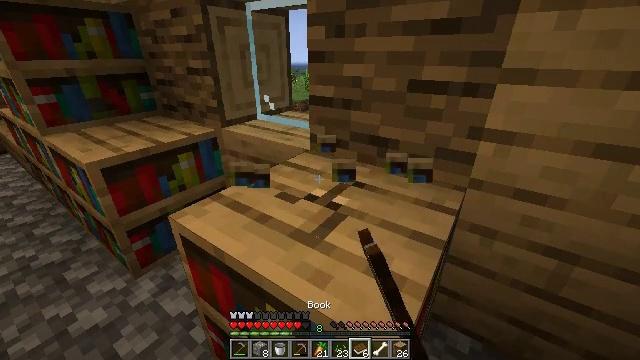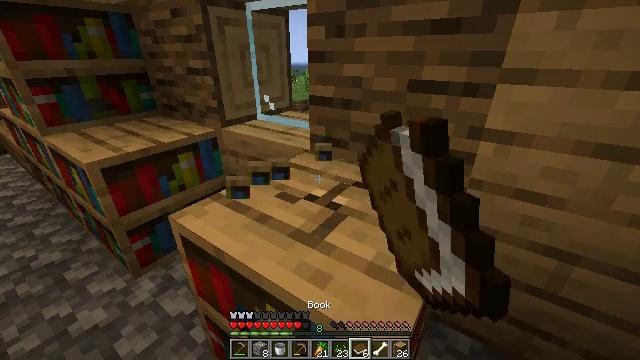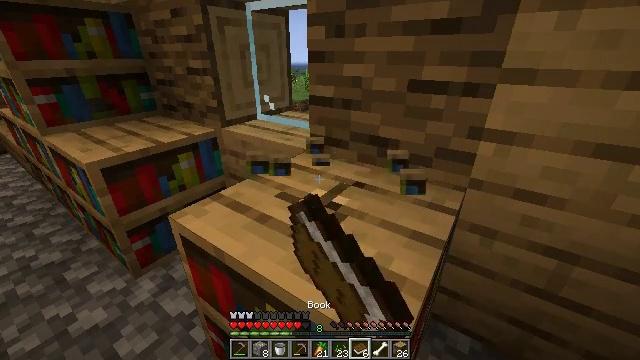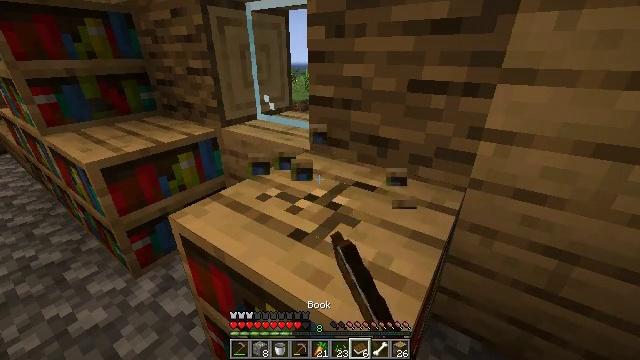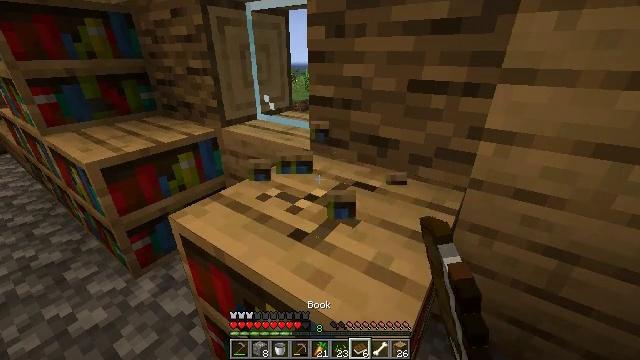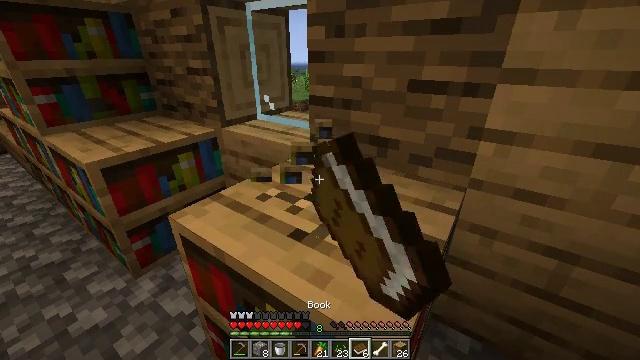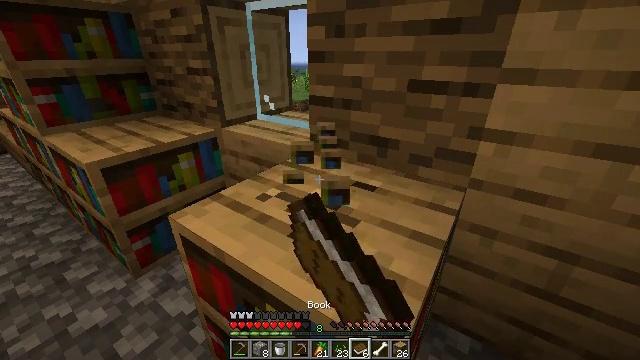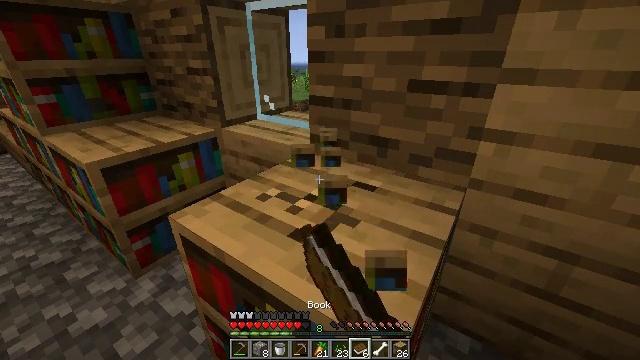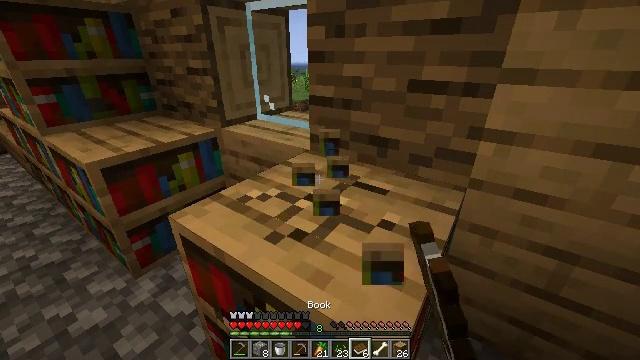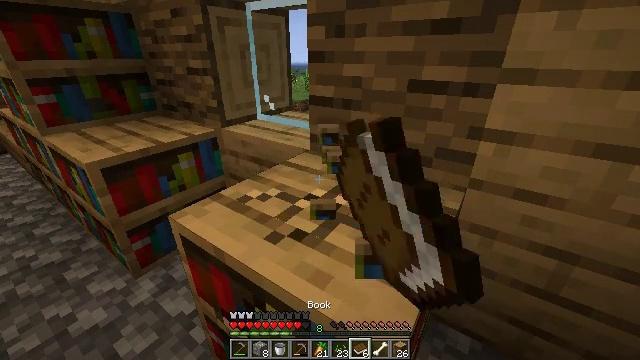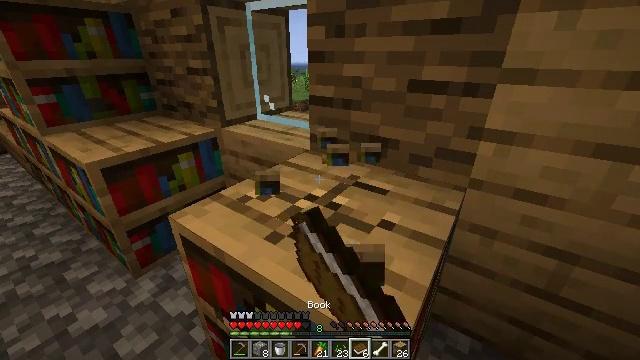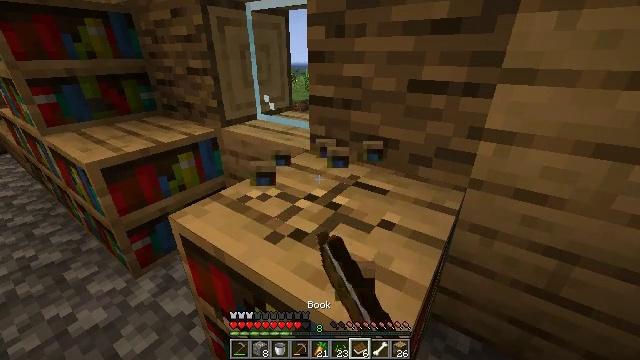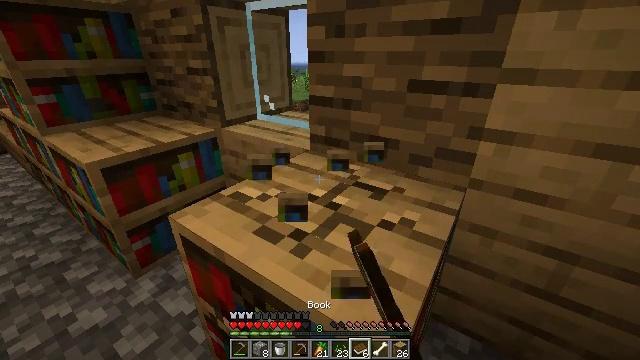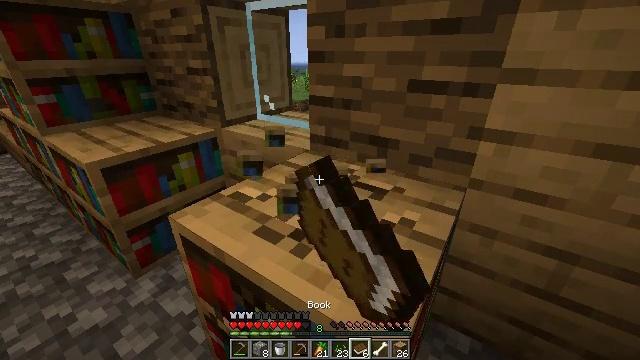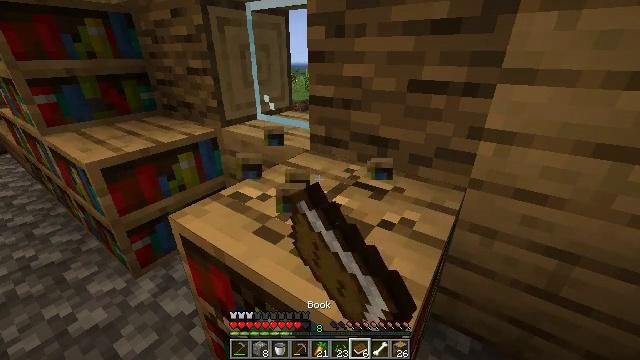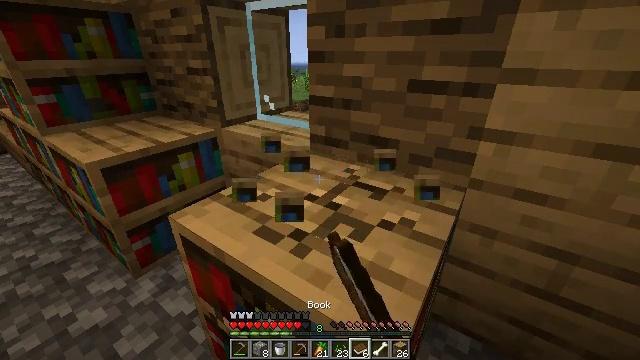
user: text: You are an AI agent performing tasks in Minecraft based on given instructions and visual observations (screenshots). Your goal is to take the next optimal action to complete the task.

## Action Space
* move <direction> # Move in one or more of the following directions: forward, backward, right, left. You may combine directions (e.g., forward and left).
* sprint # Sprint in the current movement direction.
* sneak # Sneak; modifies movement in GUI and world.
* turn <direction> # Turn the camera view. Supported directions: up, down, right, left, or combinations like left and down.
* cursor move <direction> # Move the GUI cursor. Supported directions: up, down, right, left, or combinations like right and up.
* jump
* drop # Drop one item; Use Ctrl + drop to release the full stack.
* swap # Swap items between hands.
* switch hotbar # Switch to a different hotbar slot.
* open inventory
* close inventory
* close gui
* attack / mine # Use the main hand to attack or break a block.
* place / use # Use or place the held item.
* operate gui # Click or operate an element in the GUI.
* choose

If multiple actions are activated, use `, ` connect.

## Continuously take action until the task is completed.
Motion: motion action
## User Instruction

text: Break the bookshelf for books.
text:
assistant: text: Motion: attack / mine
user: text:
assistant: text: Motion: attack / mine
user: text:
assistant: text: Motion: attack / mine
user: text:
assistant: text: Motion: attack / mine
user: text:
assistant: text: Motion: attack / mine
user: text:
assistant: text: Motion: attack / mine
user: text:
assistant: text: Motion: attack / mine
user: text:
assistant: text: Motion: attack / mine
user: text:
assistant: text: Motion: attack / mine
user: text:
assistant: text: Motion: attack / mine
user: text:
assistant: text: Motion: attack / mine
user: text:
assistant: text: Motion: attack / mine
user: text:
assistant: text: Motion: attack / mine
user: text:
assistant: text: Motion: attack / mine
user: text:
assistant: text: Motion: attack / mine
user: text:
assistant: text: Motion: attack / mine
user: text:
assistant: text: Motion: attack / mine
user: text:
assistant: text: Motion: attack / mine
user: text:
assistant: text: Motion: attack / mine
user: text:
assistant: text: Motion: attack / mine
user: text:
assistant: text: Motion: attack / mine
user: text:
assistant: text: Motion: attack / mine
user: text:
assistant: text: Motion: attack / mine
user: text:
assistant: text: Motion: attack / mine
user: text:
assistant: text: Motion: attack / mine
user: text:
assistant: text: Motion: attack / mine
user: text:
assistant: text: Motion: attack / mine
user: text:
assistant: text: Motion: attack / mine
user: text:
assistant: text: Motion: attack / mine
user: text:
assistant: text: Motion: attack / mine